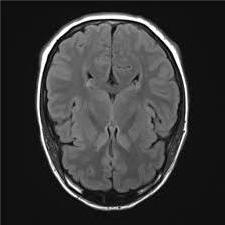
Label: notumor